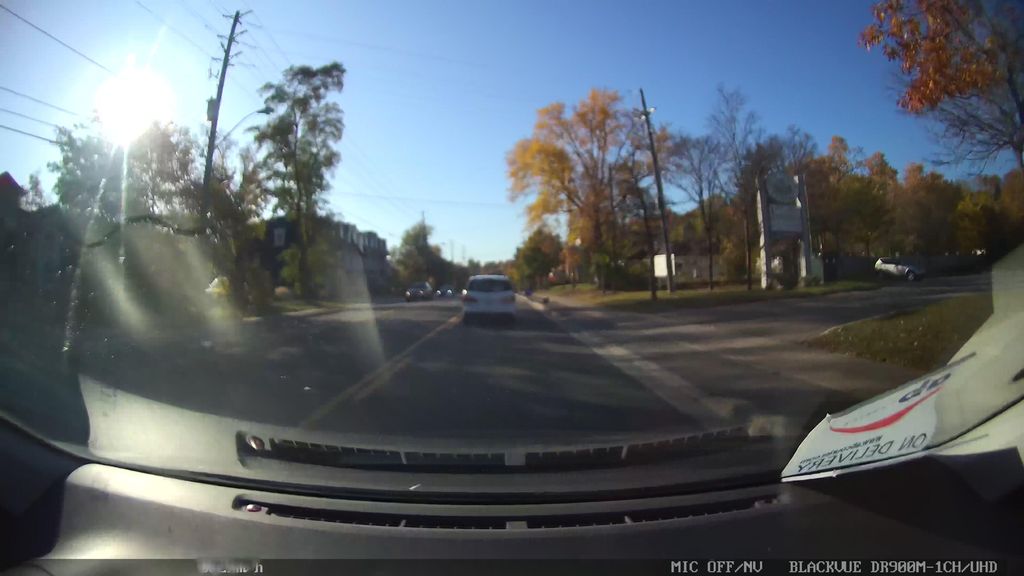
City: toronto